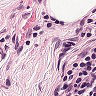
Metastatic tissue present: no